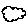
Label: cloud